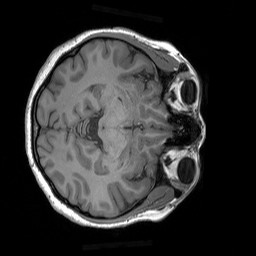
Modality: T1w
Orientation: axial
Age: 23
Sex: female
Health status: healthy
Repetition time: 1.9 s
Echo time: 0.00252 s